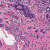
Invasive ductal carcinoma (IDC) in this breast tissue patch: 1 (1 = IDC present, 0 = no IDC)